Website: bh-photo
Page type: account-selection
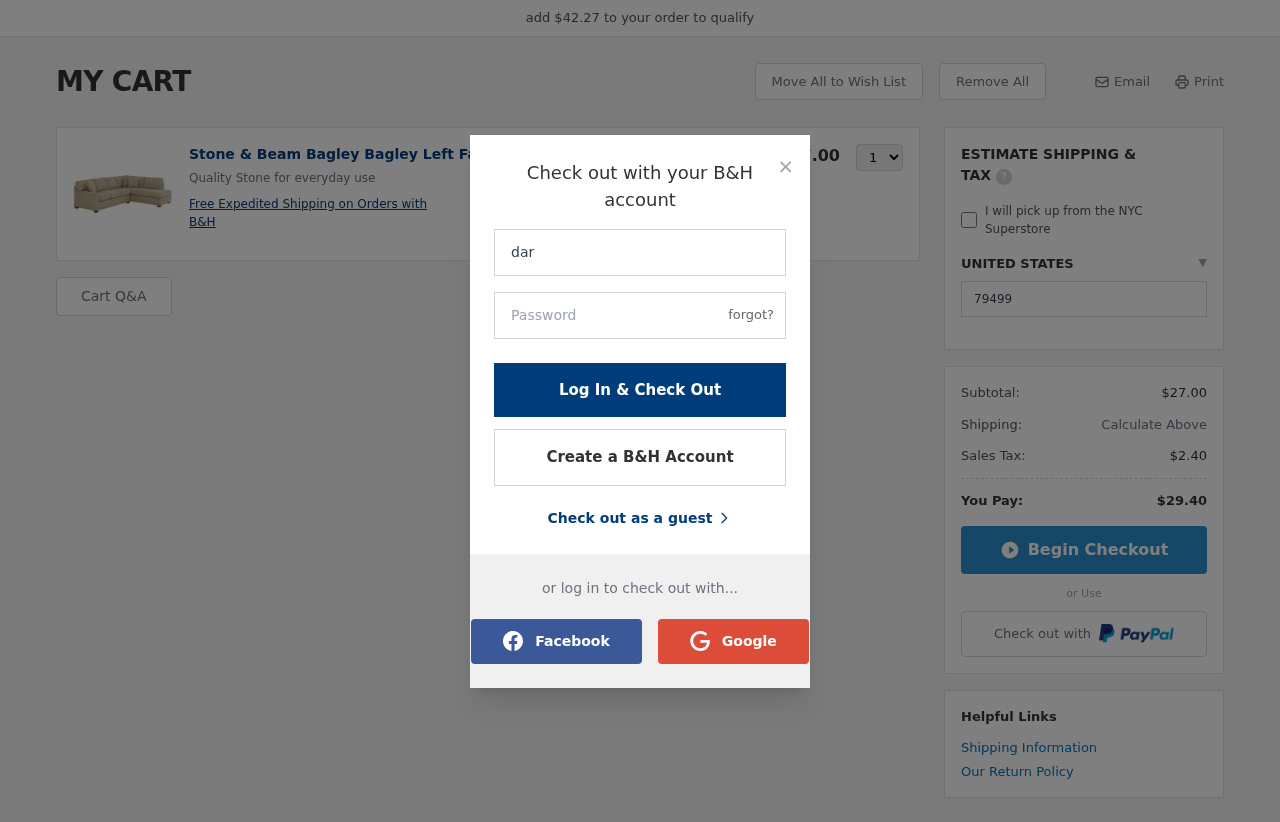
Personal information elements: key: PII_COUNTRY
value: UNITED STATES
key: PII_LOGIN_USERNAME
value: daringomez29
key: PII_POSTCODE
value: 79499
Product elements: key: PRODUCT1_DESC
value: Quality Stone for everyday use
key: PRODUCT1_NAME
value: Stone & Beam Bagley Bagley Left Facing Sofa Fabric
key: PRODUCT1_PRICE
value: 27
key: PRODUCT1_QUANTITY
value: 1
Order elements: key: ORDER_SUBTOTAL
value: $27.00
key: ORDER_TAX
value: $2.40
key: ORDER_TOTAL
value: $29.40
Other elements: key: AMOUNT_TO_QUALIFY
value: $42.27